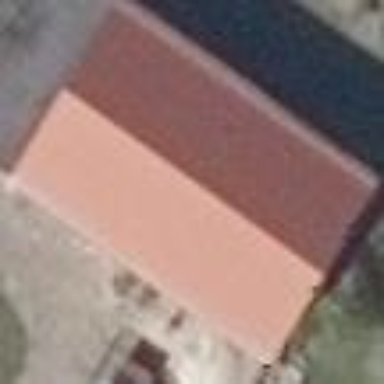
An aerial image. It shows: Farm building.